Field crop: maize
Growth stage: 2
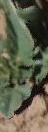
Species: datura